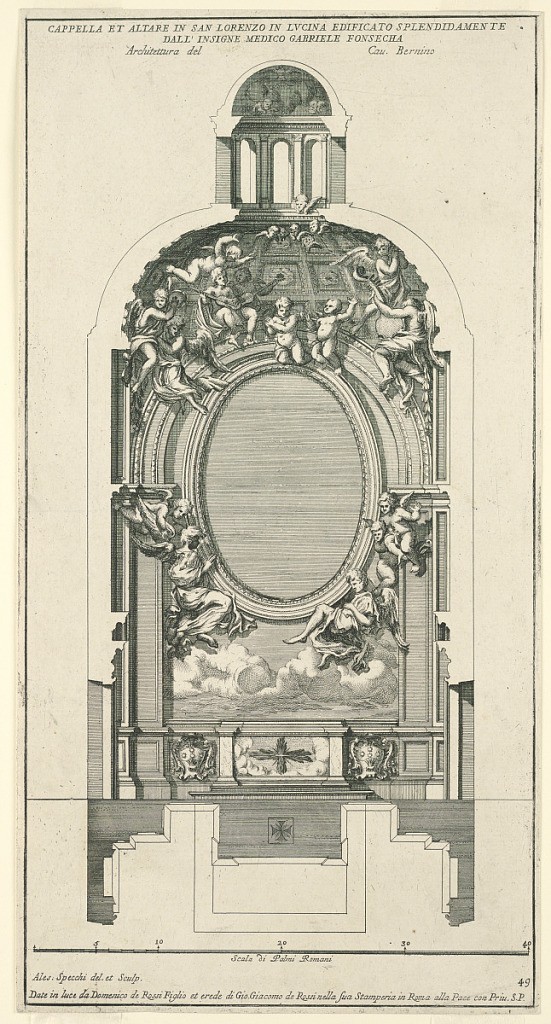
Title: Elevation, Chapel and Alter of San Lorenzo Basilica
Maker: Alessandro Specchi, Italian, 1668 - 1792
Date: ca. 1660
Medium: Engraving, brush and blue wash on paper
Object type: Print
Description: Elevation, chapel and alter of San Lorenzo